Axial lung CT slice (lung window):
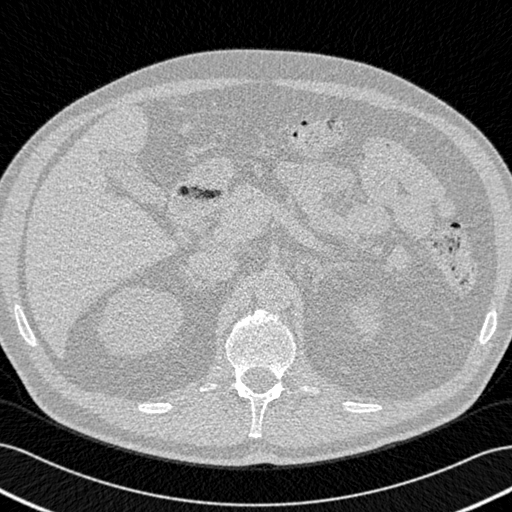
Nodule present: no